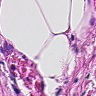
Metastatic tissue present: no